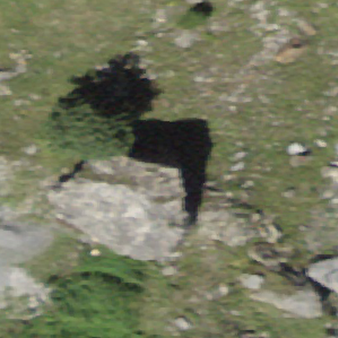
Label: bouldering_area